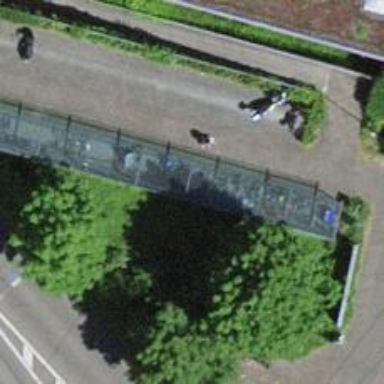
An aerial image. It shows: Bicycle parking facility.